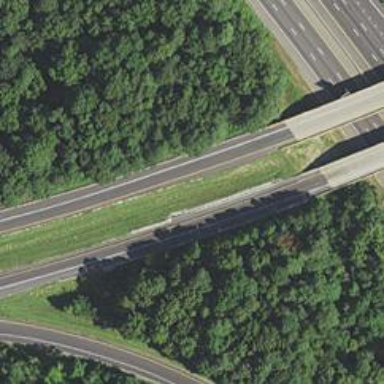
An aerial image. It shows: Motorway link.